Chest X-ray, PA view. Patient: 31 years old, sex F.
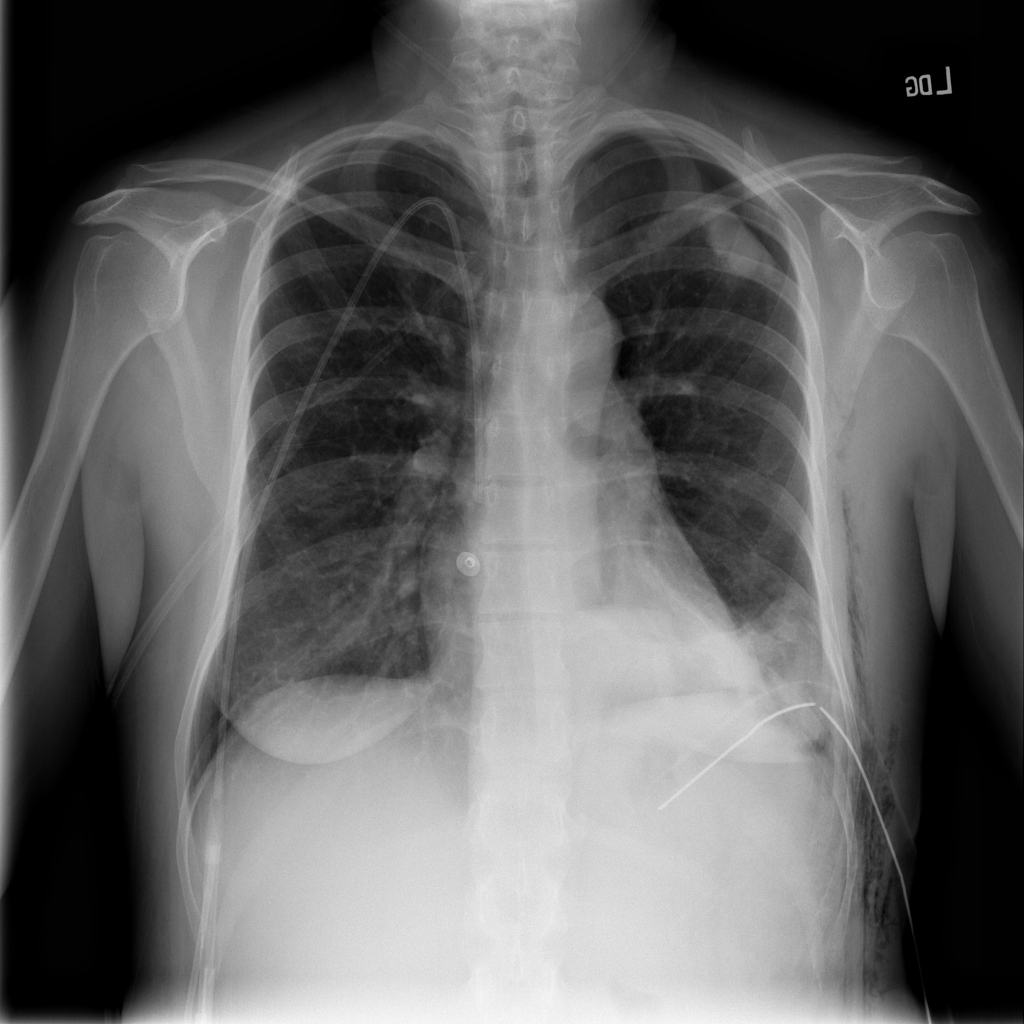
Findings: Atelectasis, Pneumothorax